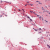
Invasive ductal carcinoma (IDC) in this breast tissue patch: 1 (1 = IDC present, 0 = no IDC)